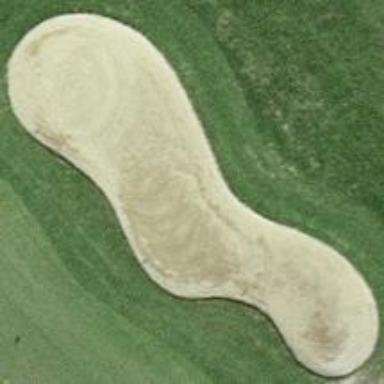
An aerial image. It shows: Golf bunker filled with sandy terrain.